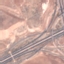
Land use / land cover class: Highway